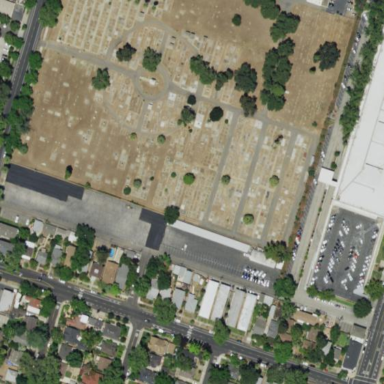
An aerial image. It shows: Cemetery.